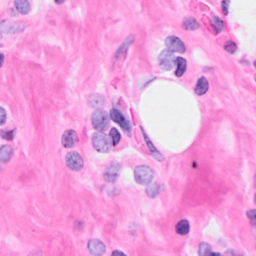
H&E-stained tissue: Breast